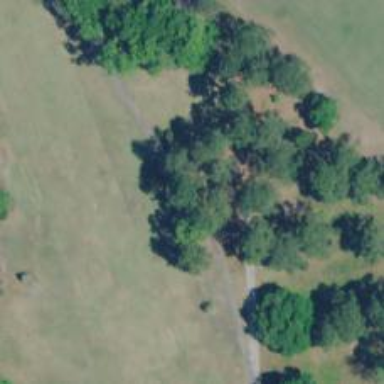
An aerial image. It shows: Pathway for golfing.